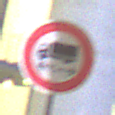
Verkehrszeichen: TatsaechlicheLaenge
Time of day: Night
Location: Outdoor (Urban)
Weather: PartlyCloudy
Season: NotSpecified
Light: Artificial